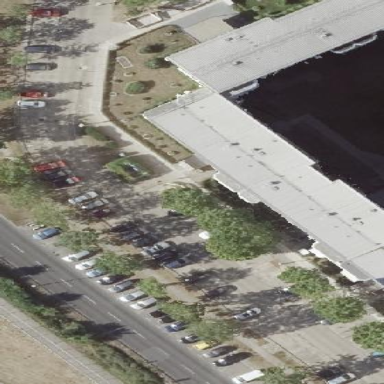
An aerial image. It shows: Street side parking area.